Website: apple
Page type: address-validator
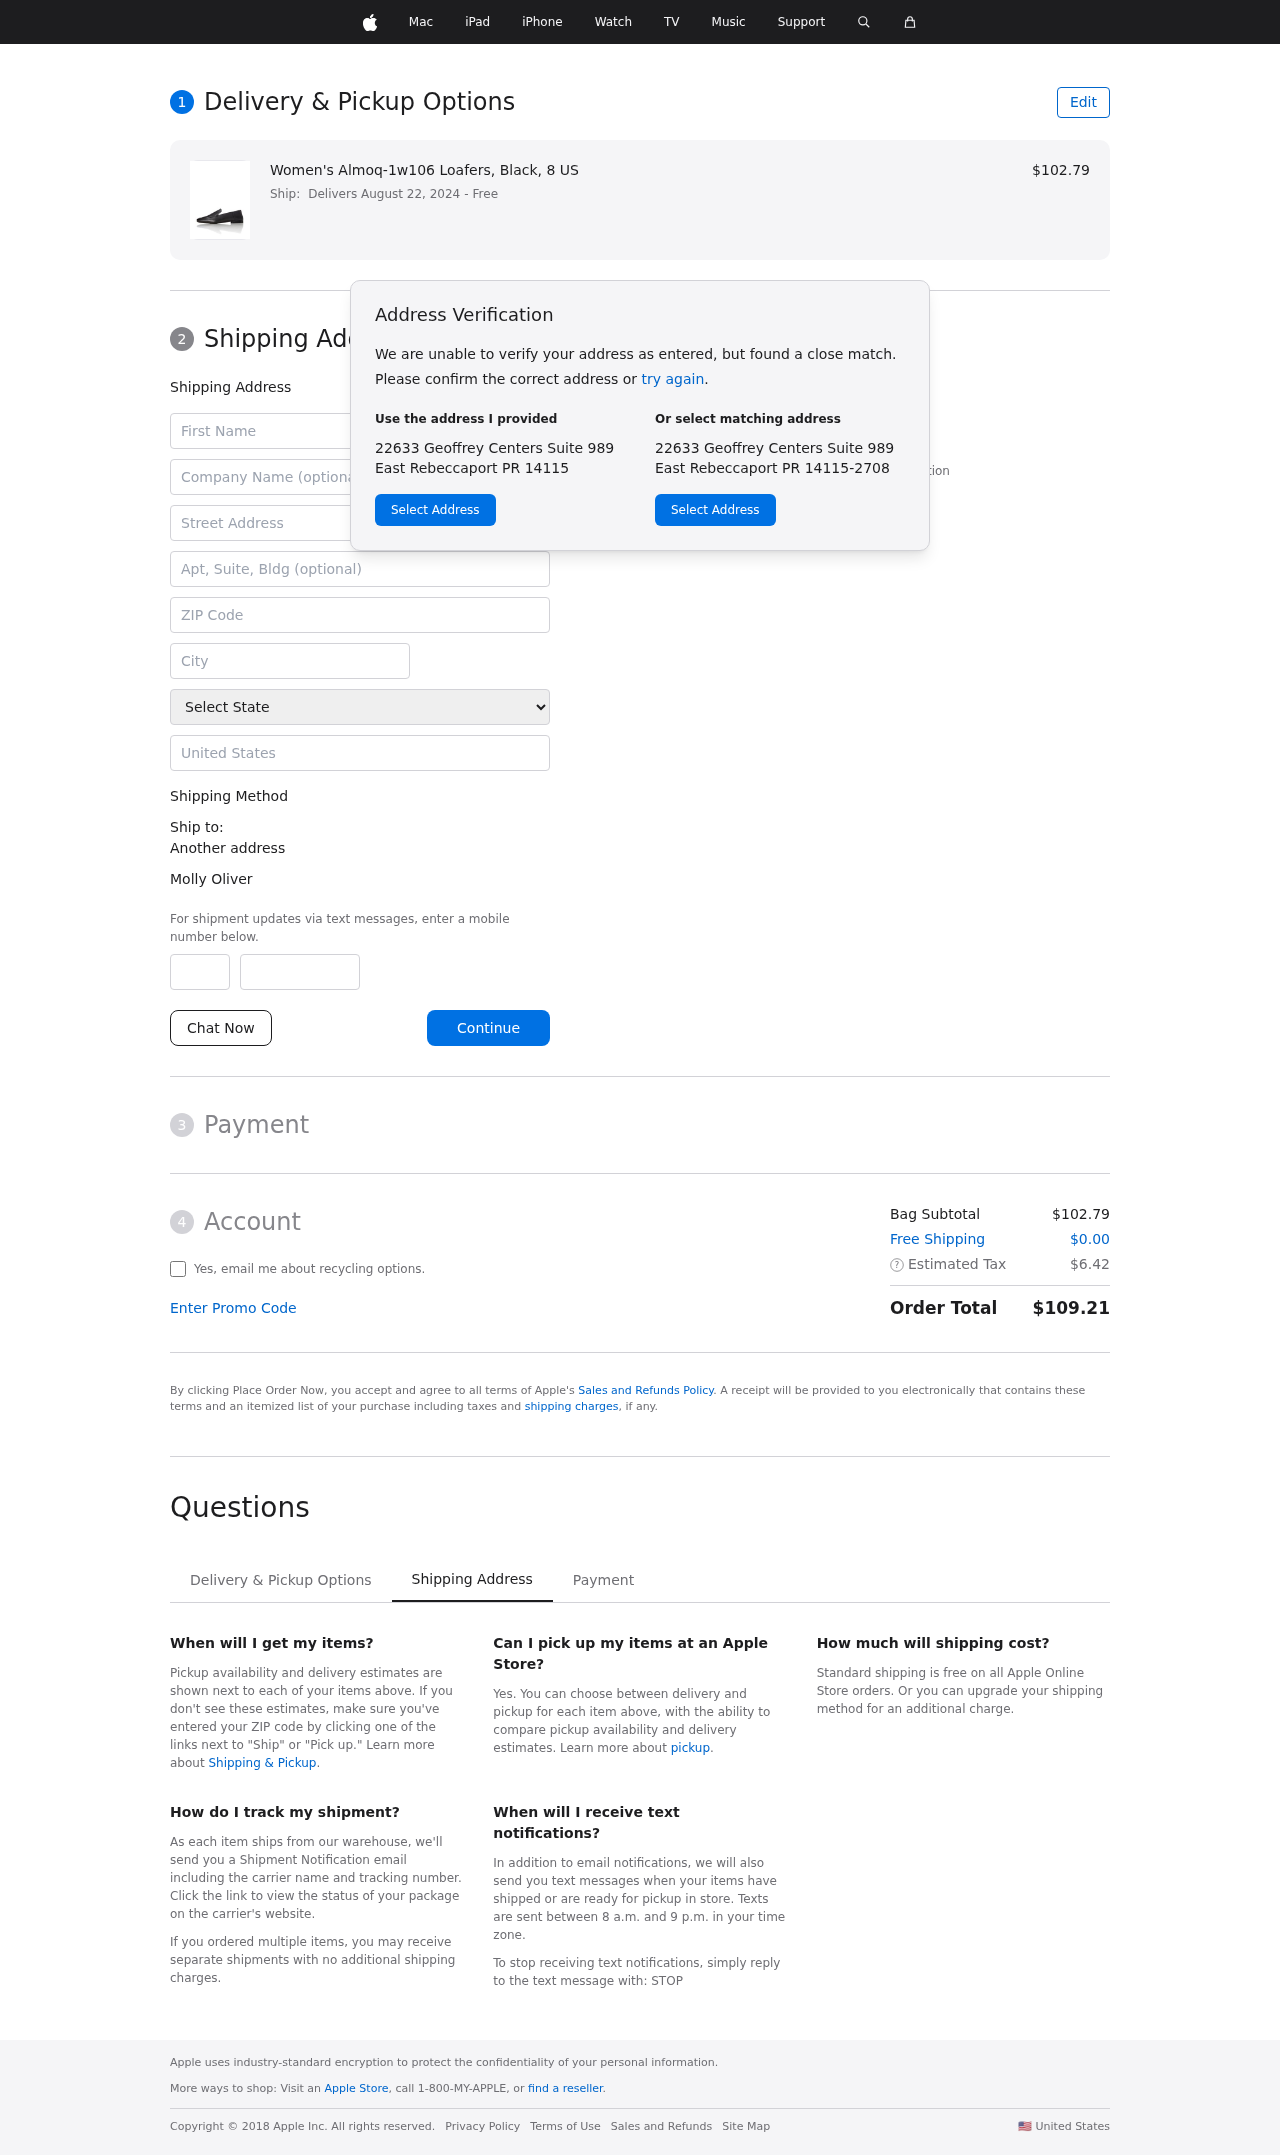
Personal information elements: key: PII_CITY
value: East Rebeccaport
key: PII_COUNTRY
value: United States
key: PII_FIRSTNAME
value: Molly
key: PII_FULLNAME
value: Molly Oliver
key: PII_LASTNAME
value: Oliver
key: PII_PHONE_AREA
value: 947
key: PII_PHONE_SUFFIX
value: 0227
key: PII_POSTCODE
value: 14115
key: PII_STATE
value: PR
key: PII_STREET
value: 22633 Geoffrey Centers Suite 989
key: PII_CITY_STATE_ZIP
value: East Rebeccaport PR 14115
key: PII_STATE_ABBR
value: PR
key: PII_POSTCODE_FULL
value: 14115
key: PII_POSTCODE_NUMERIC
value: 14115
Product elements: key: PRODUCT1_NAME
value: Women's Almoq-1w106 Loafers, Black, 8 US
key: PRODUCT1_PRICE
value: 102.79
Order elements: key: ORDER_DELIVERY_DATE
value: Delivers August 22, 2024
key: ORDER_SUBTOTAL
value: $102.79
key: ORDER_SHIPPING_COST
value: $0.00
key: ORDER_TAX
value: $6.42
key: ORDER_TOTAL
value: $109.21